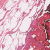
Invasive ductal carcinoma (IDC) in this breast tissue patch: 0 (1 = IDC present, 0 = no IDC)